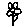
Label: flower